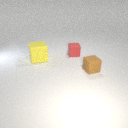
small red rubber cube to the right of large yellow rubber cube